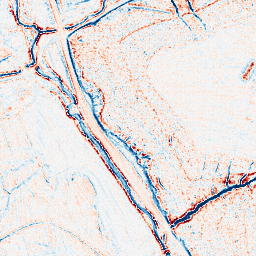
Category: edge_preserving
Decomposition family: anisotropic_diffusion
Decomposition parameters: iterations: 20
kappa: 10
gamma: 0.05
Upsampling method: sinc_blackman
Upsampling parameters: scale: 4
kernel_size: 8
Upsampling scale: 4